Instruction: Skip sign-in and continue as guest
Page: checkout
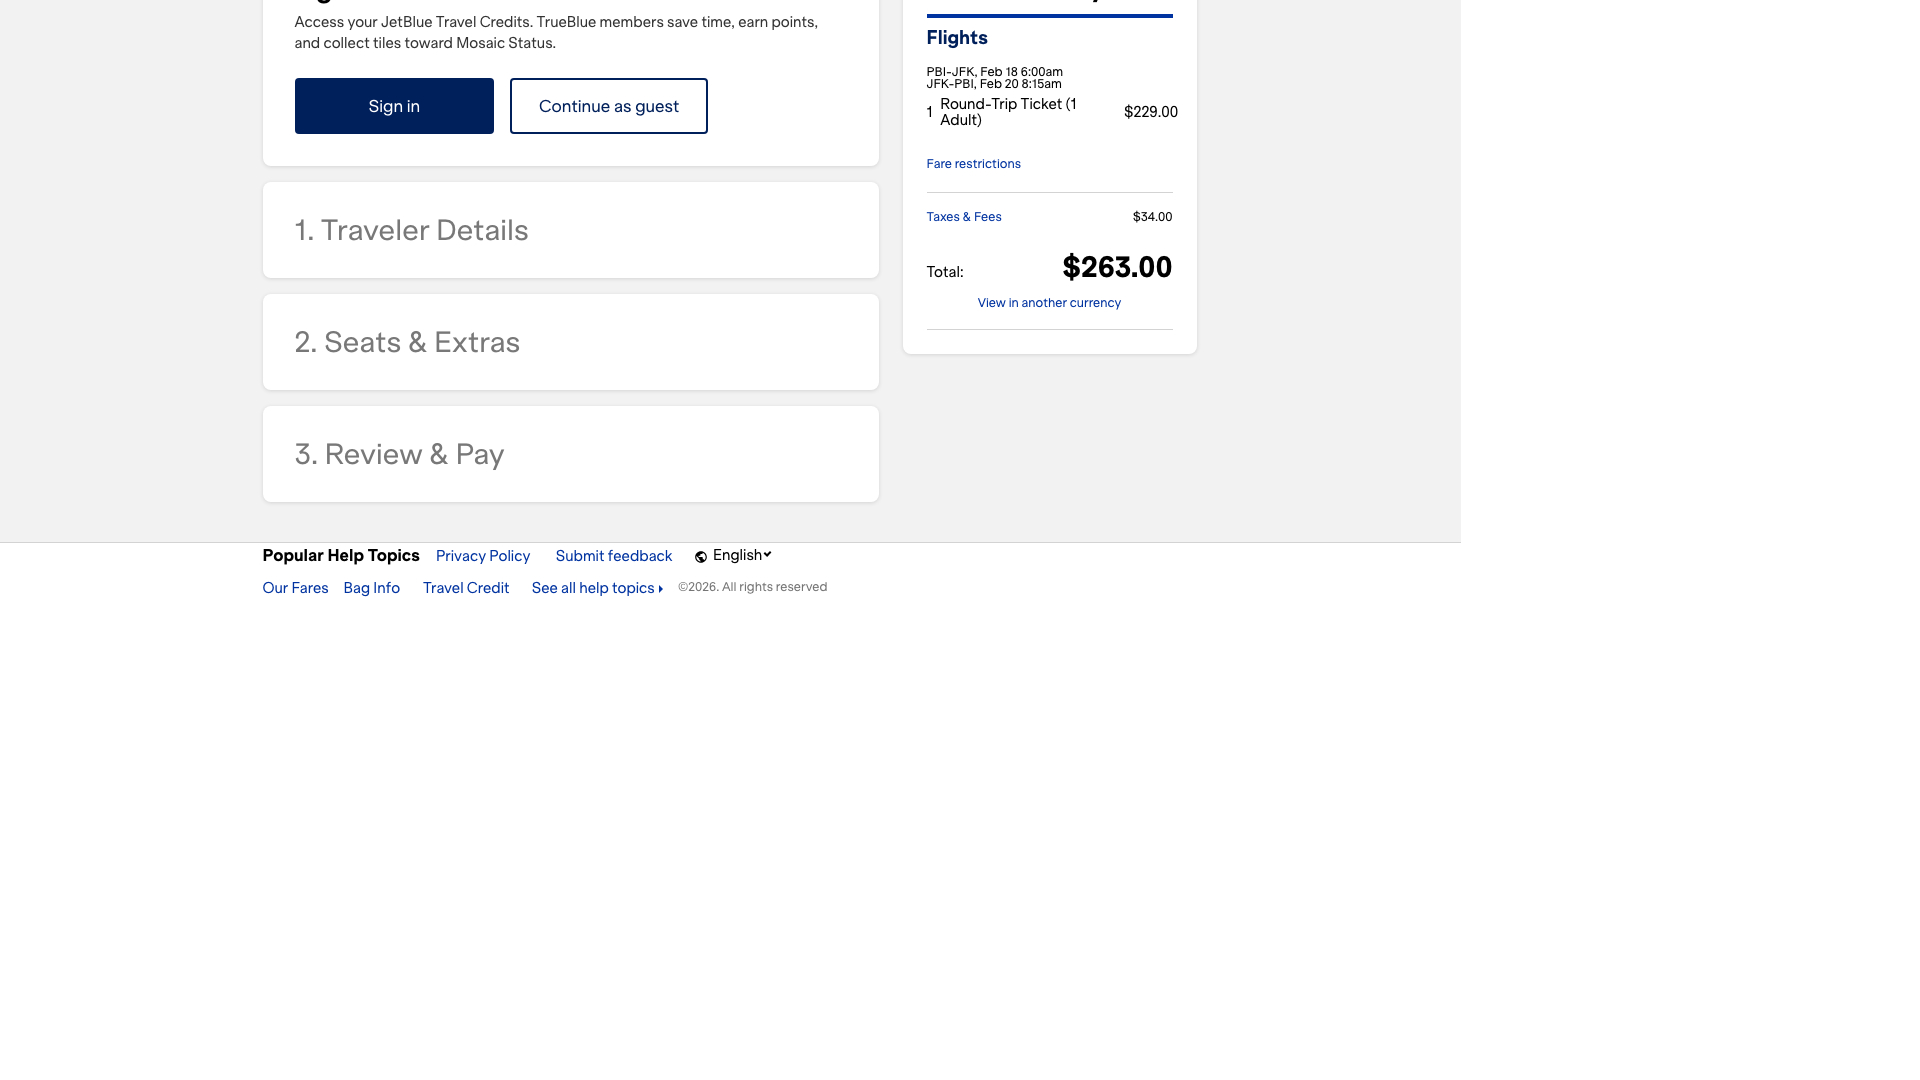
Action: click